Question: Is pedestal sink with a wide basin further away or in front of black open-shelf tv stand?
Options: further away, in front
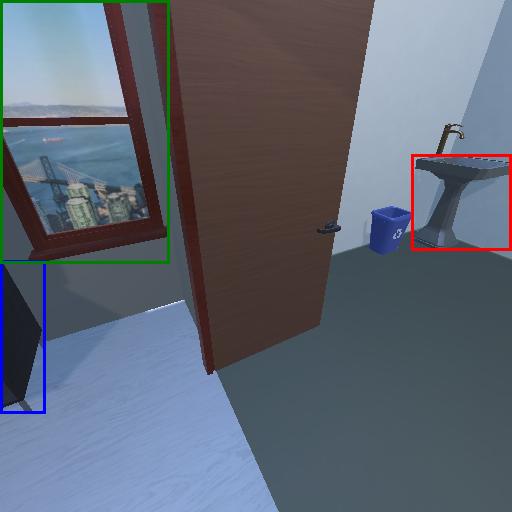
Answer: further away